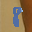
Label: 8